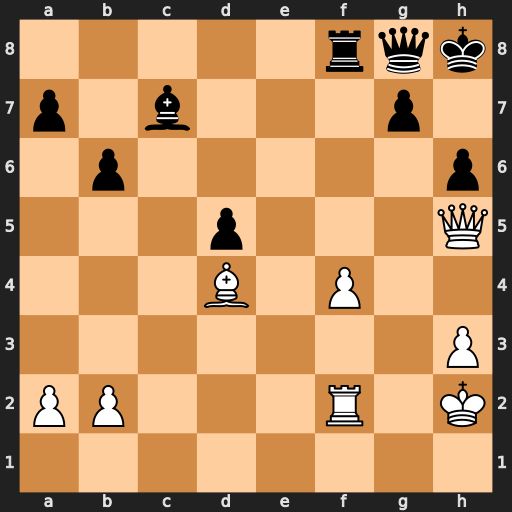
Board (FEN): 5rqk/p1b3p1/1p5p/3p3Q/3B1P2/7P/PP3R1K/8
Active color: w
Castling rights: -
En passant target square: -
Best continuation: Qxh6+ Qh7 Bxg7+